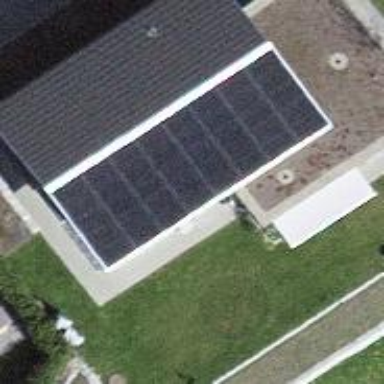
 consisting of solar photovoltaic panels."